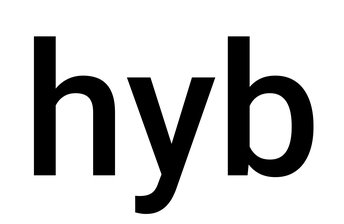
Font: Roboto_Medium